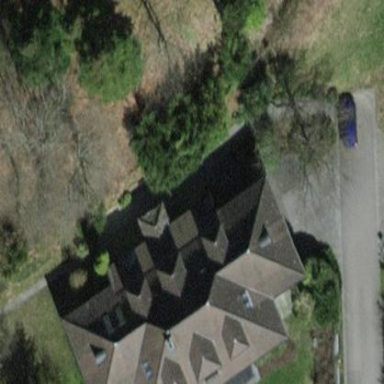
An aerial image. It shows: Simple house.